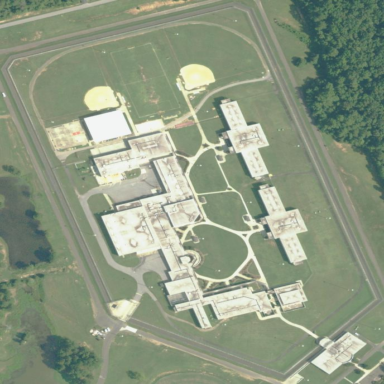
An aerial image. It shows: Prison with surrounding fence.